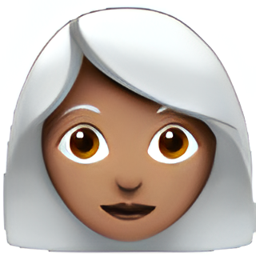
Name: woman white haired medium skin tone
Emoji: 👩🏽‍🦳
Group: People & Body
Sub-group: person